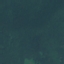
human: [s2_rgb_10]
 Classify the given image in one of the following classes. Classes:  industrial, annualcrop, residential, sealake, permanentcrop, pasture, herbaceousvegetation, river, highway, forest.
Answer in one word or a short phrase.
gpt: Forest